Question: Any ruby implementation with paperclip to autosmush amazon s3 images?
PS: I googled and got this: <URL> and works pretty nicely on my local machine. But to use something like this on amazon s3. It will be great to have an automated process for this and just smush newly created content. Any ideas?
Code I am using to some what optimise user uploaded images.
'''
has_attached_file :attachment, {
:styles => {
:medium => ["654x5000000>", :jpg],
:small => ["260x50000000>", :jpg],
:thumb => ["75x75#", :jpg],
:facebook_meta_tag =>["200x200#", :jpg]
},
:convert_options => {
:medium => "-quality 80 -interlace Plane",
:small => "-quality 80 -interlace Plane",
:thumb => "-quality 80 -interlace Plane",
:facebook_meta_tag => "-quality 80 -interlace Plane"
},
:s3_headers => { 'Cache-Control' => 'max-age=315576000', 'Expires' => 10.years.from_now.httpdate }
}.merge(PAPERCLIP_STORAGE_OPTIONS)
'''
But still images can be optimised. I got the gem smusher but confused how to use it. My current page ranking as per GTmetrics is here.

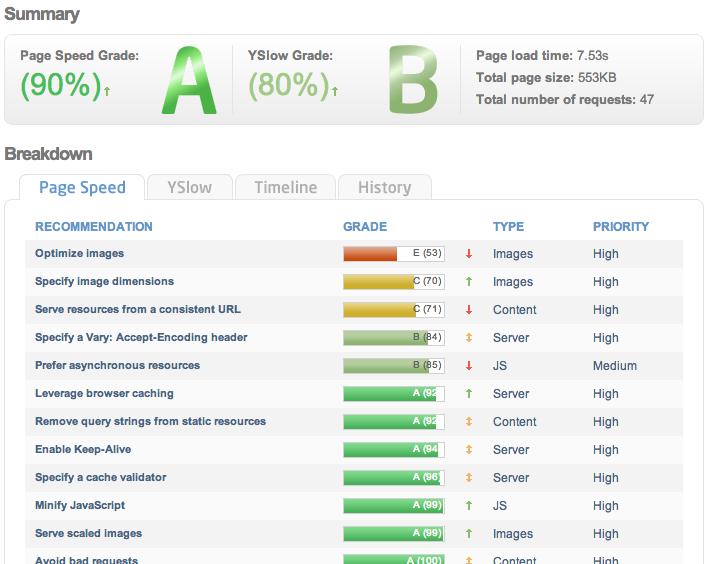
Answer: I have also been looking into lossless image compression with rails, and so far I think the best gem I have found is <URL>. The instructions with the gem say to add a ':processors' option that gets passed a hash containing multiple processing options, such as ':compression', which this gem defines. It also requires jpgtran and optipng to be installed, which I'm not sure if Amazon S3 has.